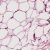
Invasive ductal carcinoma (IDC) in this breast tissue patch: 0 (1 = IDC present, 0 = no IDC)